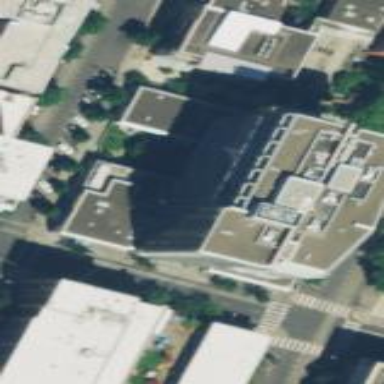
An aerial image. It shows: Part of building is shown in the image.